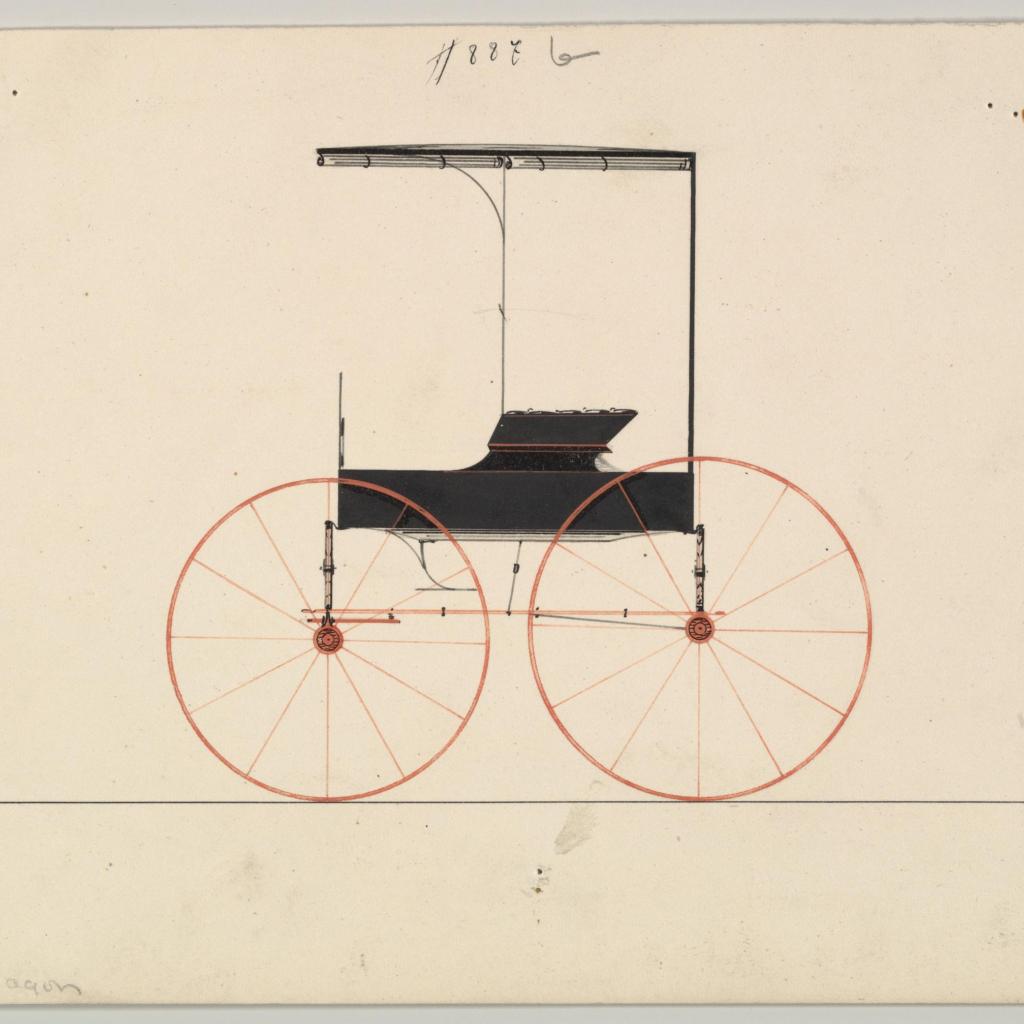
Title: Design for Wagon, no. 887b
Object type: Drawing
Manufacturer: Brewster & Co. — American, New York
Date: ca. 1860
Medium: Pen and black ink, watercolor and gouache with gum arabic
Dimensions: sheet: 5 7/8 x 8 1/8 in. (14.9 x 20.6 cm)
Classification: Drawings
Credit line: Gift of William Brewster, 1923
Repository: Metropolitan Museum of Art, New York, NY